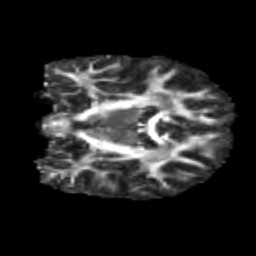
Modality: FA
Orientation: coronal
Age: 11
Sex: male
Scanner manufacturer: siemens
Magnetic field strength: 3 T
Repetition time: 3.8 s
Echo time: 0.07 s